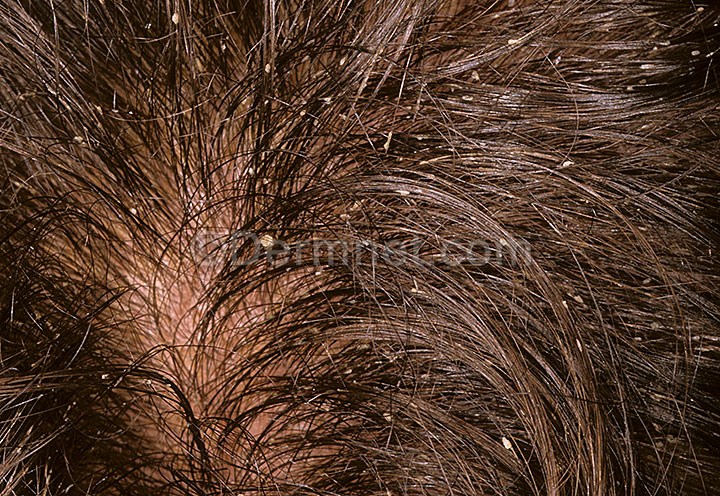
Disease: Psoriasis pictures Lichen Planus and related diseases